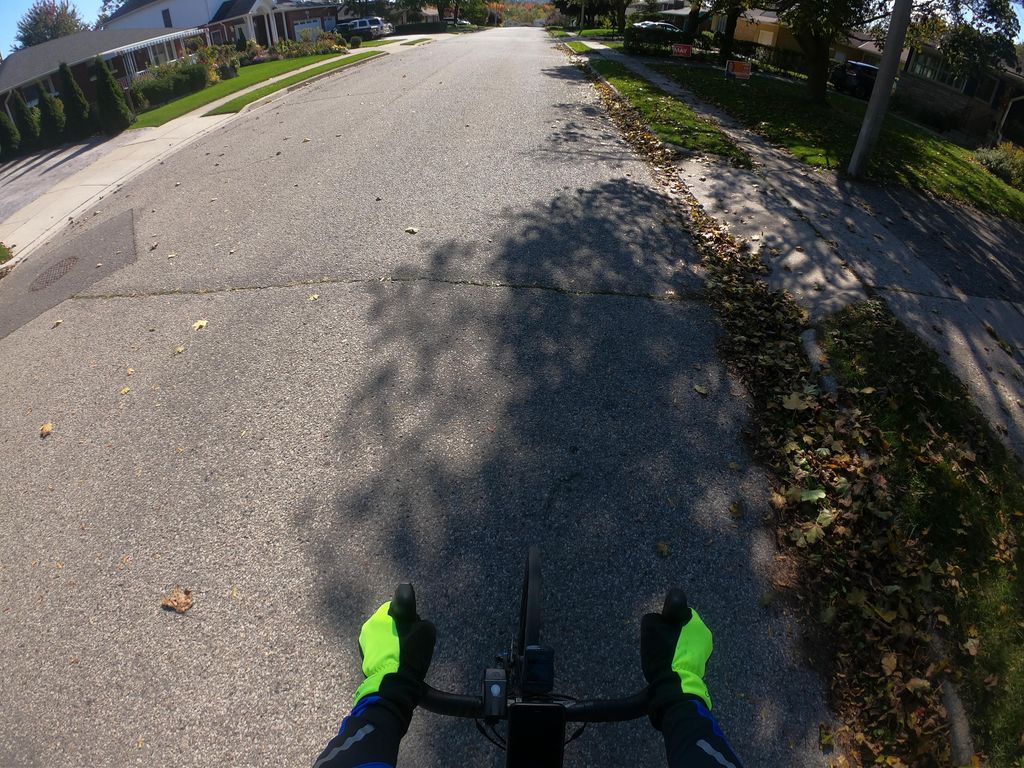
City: kitchener-waterloo